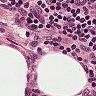
Metastatic tissue present: no